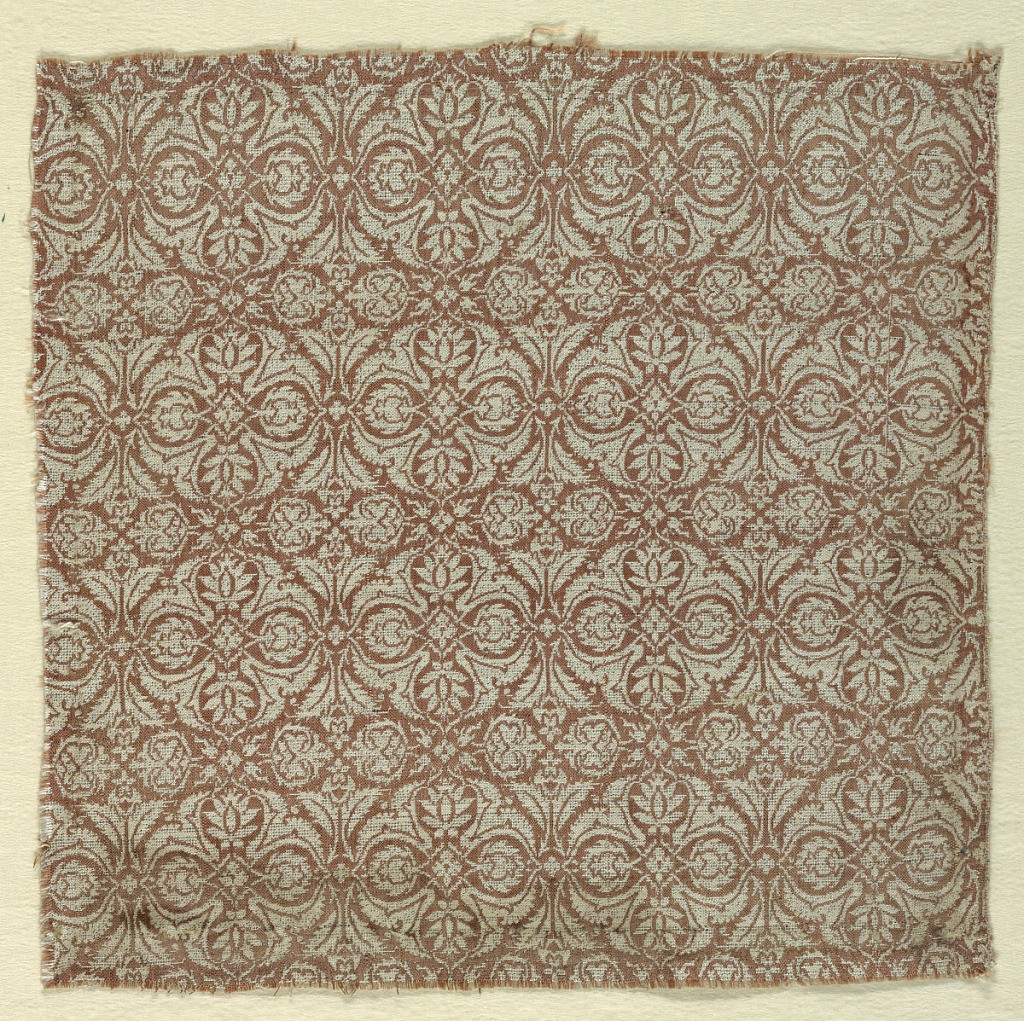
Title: Fragments
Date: possibly 18th century
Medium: silk, metallic Technique: woven double cloth
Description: Woven fragments have a design of densely arranged red and white quatrefoils.